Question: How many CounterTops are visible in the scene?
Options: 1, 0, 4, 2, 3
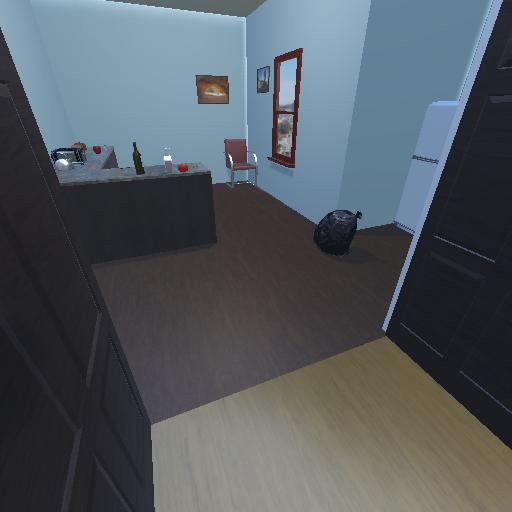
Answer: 1